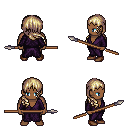
a pixel art fantasy rpg character, male body template, human, dark skin, purple robe, gold greaves, white blonde right-swept hairstyle, brown shoes, spear, four views (front, back, left, right), 2x2 character sprite sheet, small pixel art, hard edges, no anti-aliasing